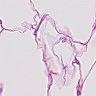
Metastatic tissue present: no